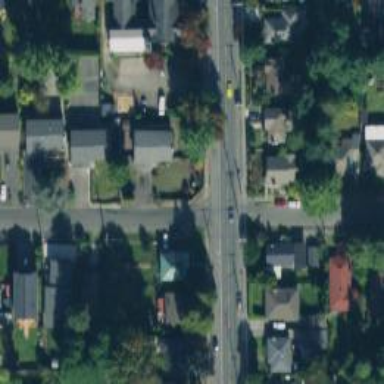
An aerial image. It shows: Residential road with asphalt surface and separate sidewalk.